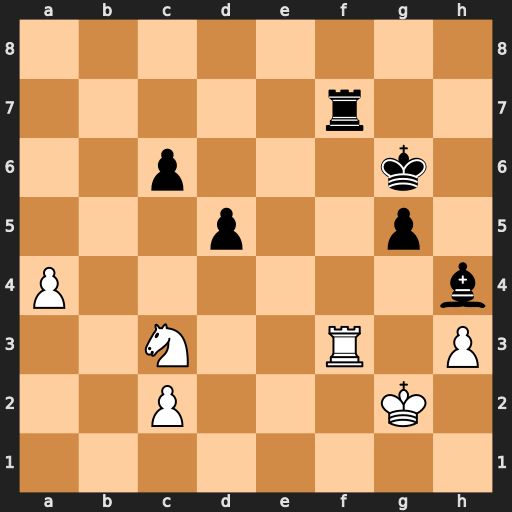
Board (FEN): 8/5r2/2p3k1/3p2p1/P6b/2N2R1P/2P3K1/8
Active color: w
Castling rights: -
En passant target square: -
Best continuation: Rxf7 Kxf7 a5 g4 hxg4 Bd8 a6